Question: I have an UIPopoverController that has to shows with the arrow direction up, but when I try to show popover in the bottom of view I see this:

'''
[popoverController presentPopoverFromRect:[sender frame] inView:self.view permittedArrowDirections:UIPopoverArrowDirectionUp animated:YES];
'''
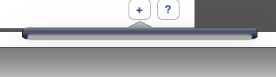
Answer: You need to use 'UIPopoverArrowDirectionDown' in this case. Since the button is in the bottom area of the view, if you want to show the popover below the button (that is what 'UIPopoverArrowDirectionUp' suggests implicitly), it doesn't have any space to show the pop over.
If you use 'UIPopoverArrowDirectionAny', then iOS automatically figures out which way it can extend.